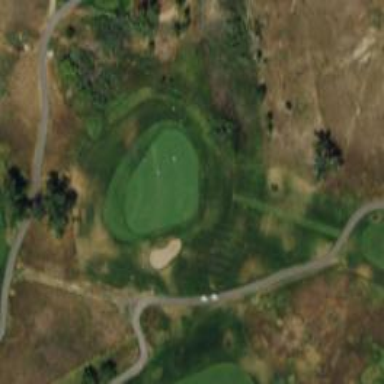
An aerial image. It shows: Golf hole.